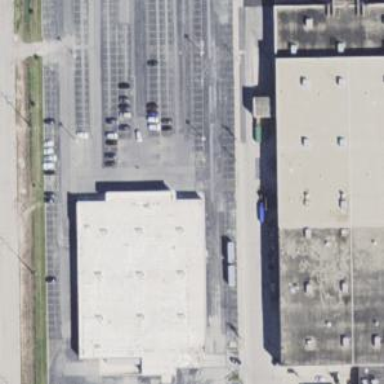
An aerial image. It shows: Retail building.